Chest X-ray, AP view. Patient: 47 years old, sex M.
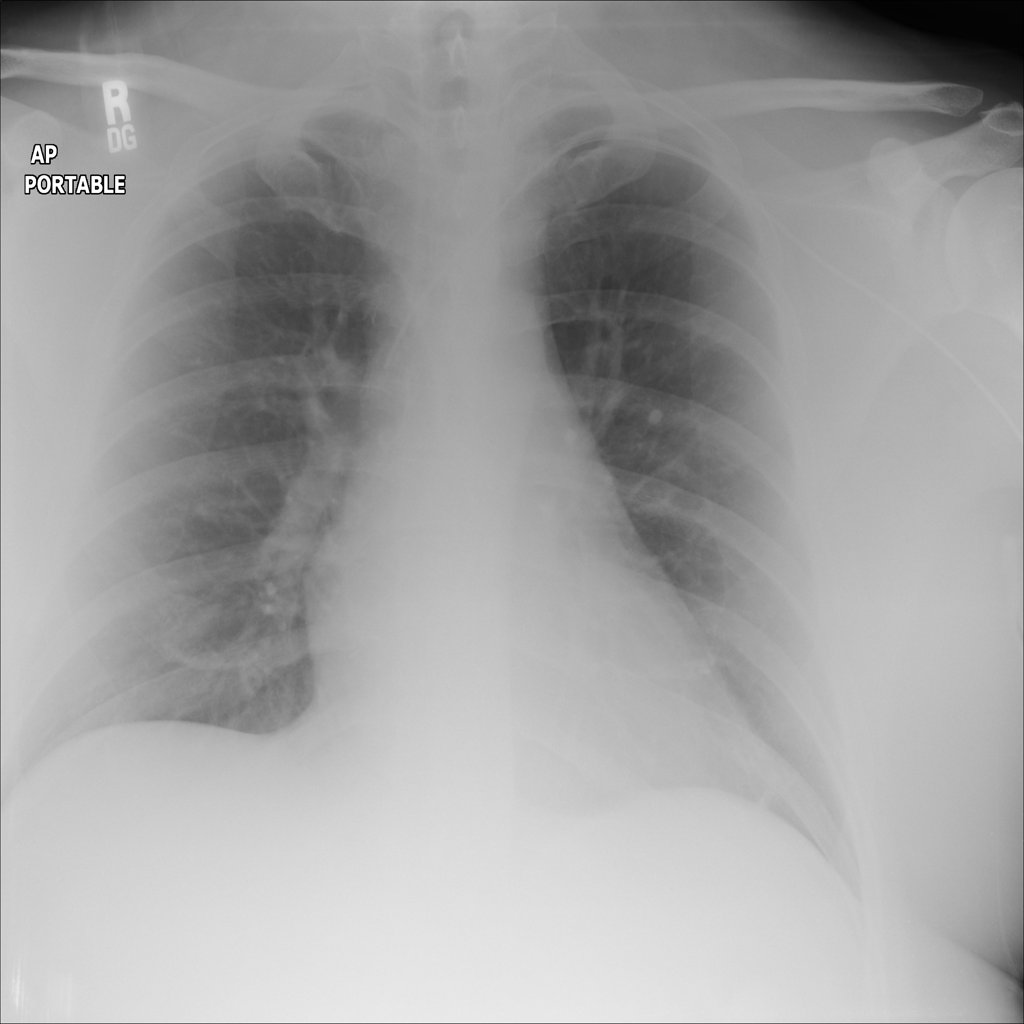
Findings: No Finding